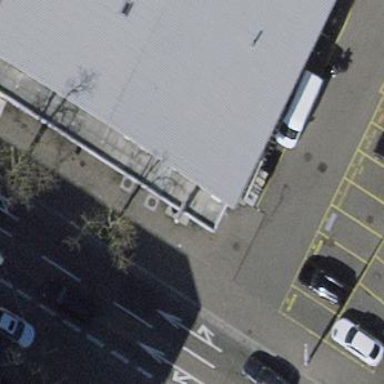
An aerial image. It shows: View of roof of building.